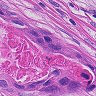
Metastatic tissue present: yes